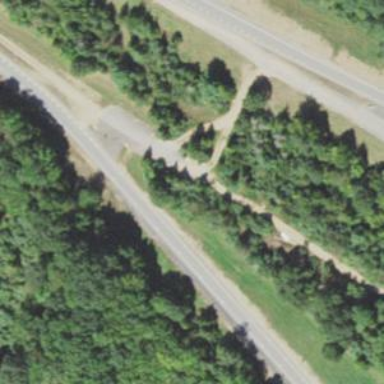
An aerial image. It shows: Track road.